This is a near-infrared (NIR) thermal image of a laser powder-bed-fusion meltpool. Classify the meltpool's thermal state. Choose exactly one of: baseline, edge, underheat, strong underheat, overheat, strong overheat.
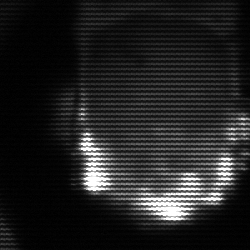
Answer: baseline